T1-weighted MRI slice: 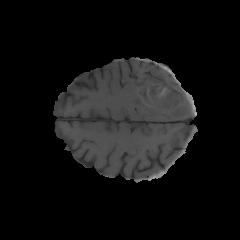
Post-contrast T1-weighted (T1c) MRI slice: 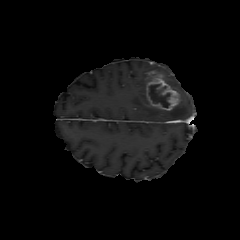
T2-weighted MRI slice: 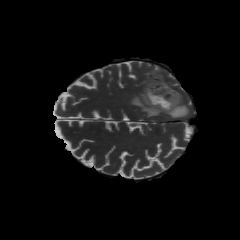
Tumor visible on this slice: yes